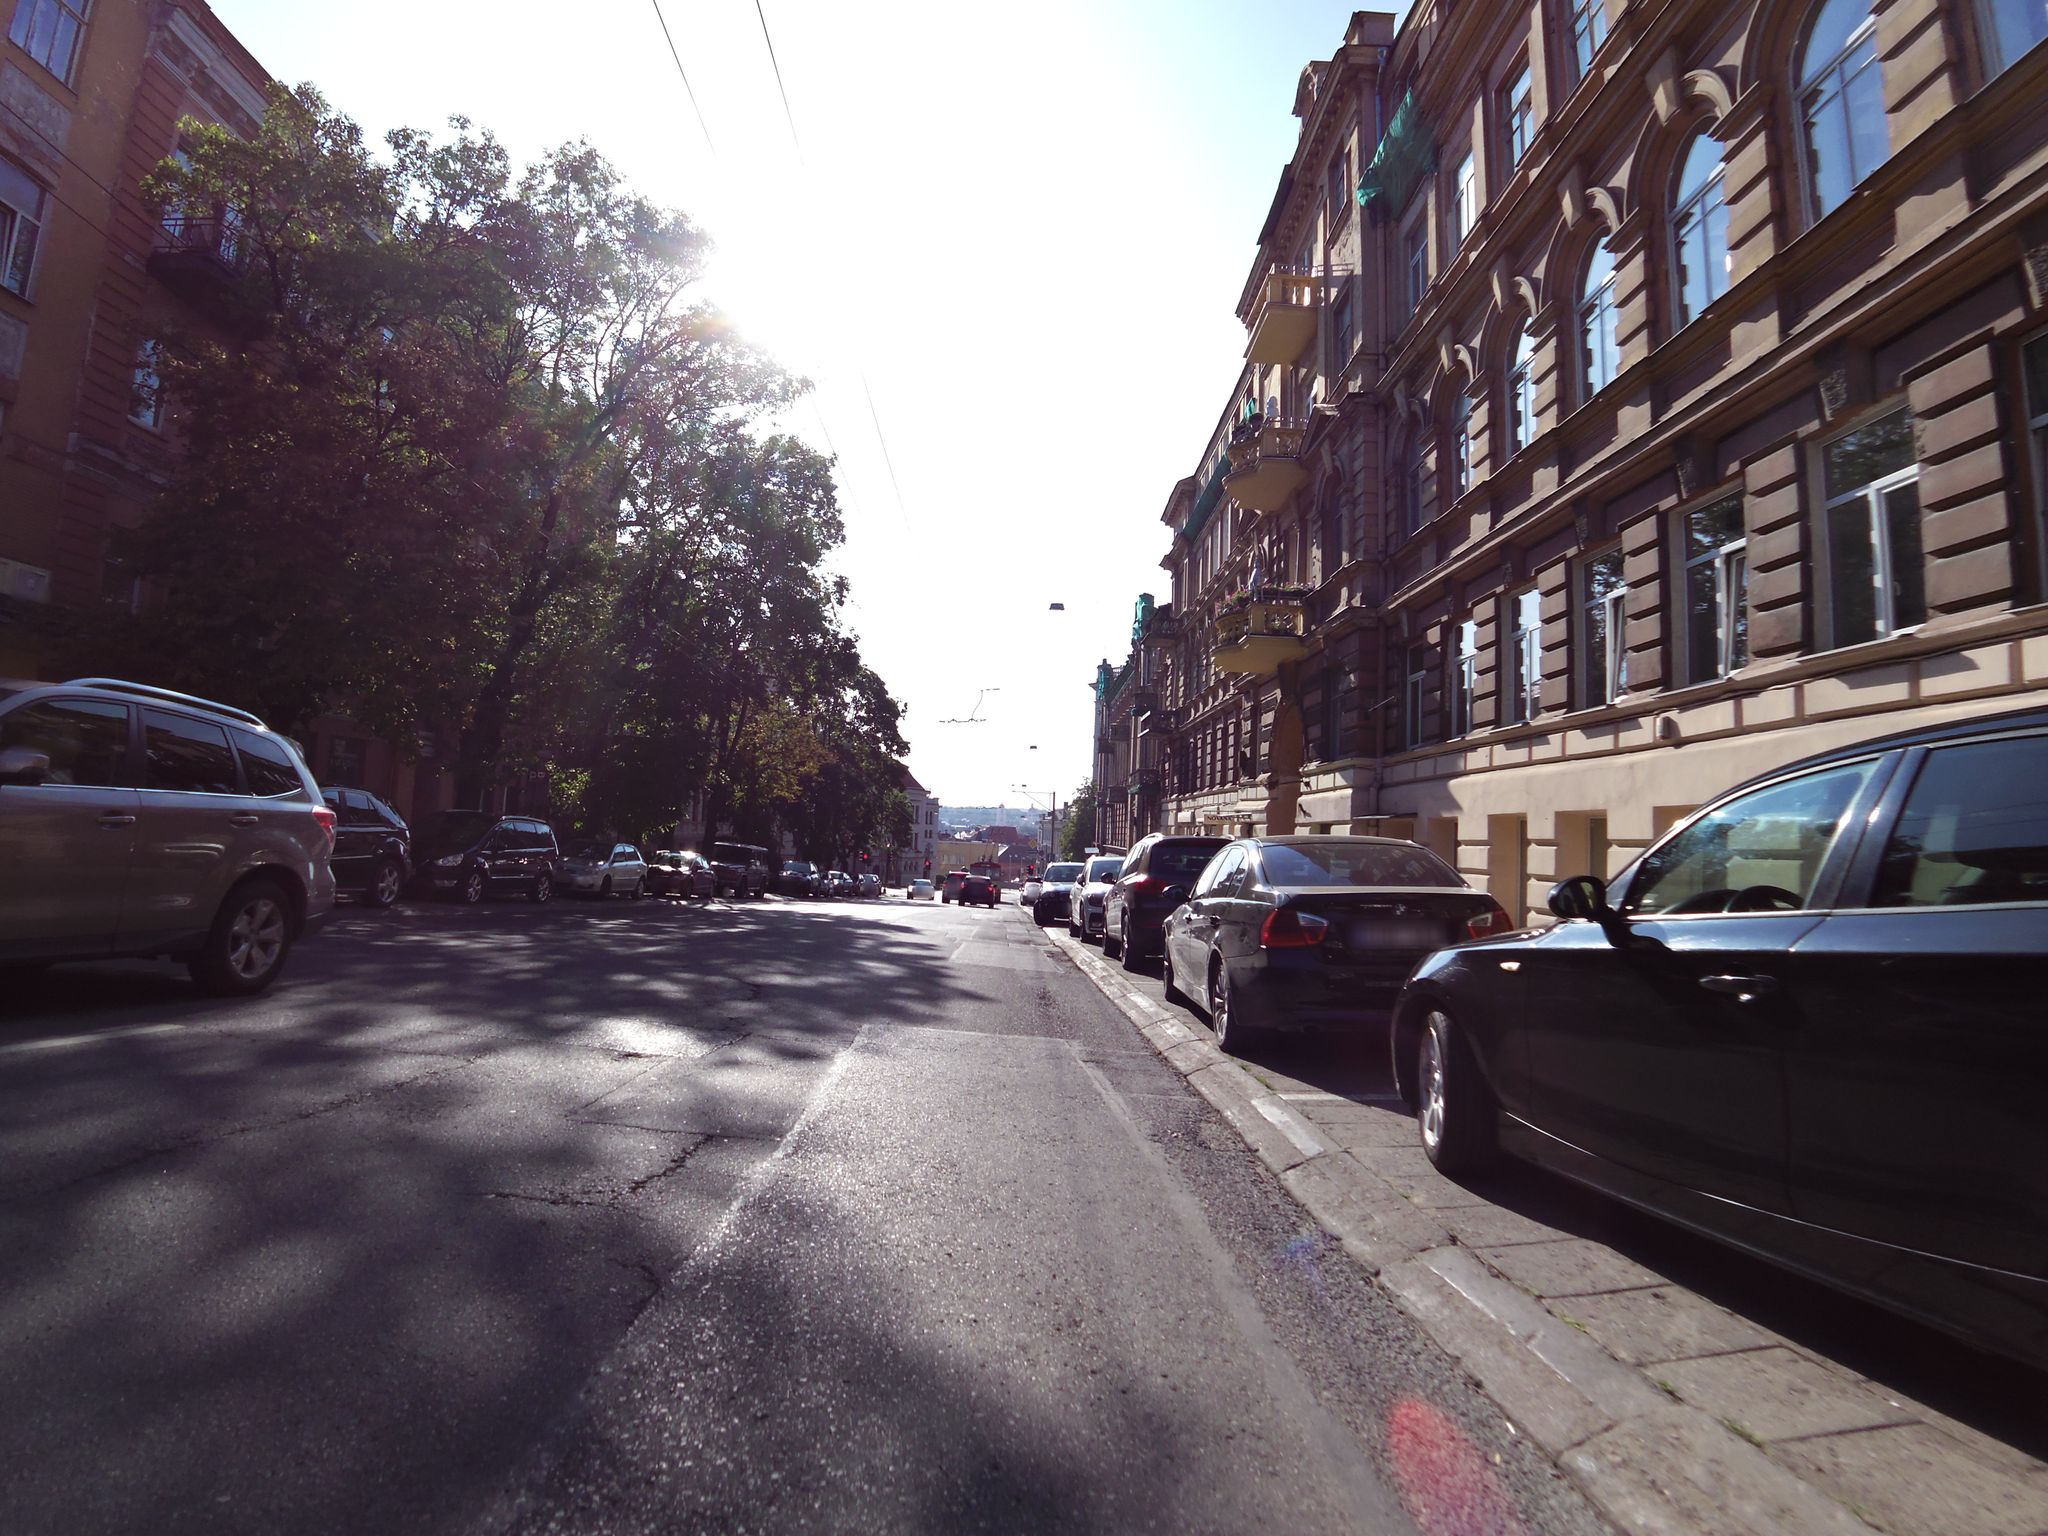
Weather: snowy
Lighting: day
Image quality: good
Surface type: cycling surface
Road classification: secondary
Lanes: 2
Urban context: urban centre
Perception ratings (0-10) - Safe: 8.87, Lively: 7.78, Beautiful: 8.9, Boring: 2.04, Depressing: 2.48, Wealthy: 7.48